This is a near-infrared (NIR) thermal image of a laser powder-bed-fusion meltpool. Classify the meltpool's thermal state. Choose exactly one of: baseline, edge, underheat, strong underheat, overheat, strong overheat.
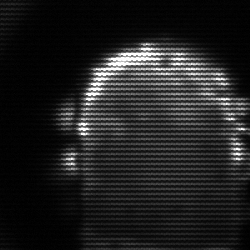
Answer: baseline